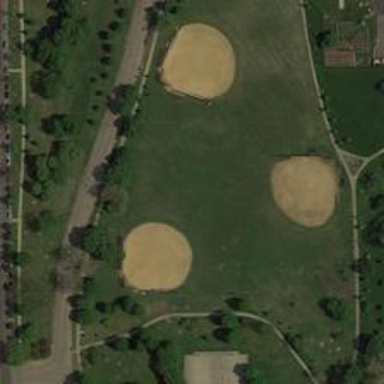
The grassland embraced by curved paths with three baseball fields inside .